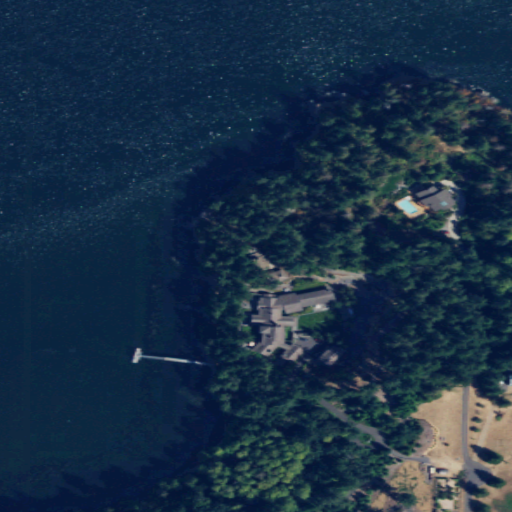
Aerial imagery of cape in Washington named William Point containing open water, evergreen forest, mixed forest, open development, pasture, herbaceous wetlands, medium intensity development, grassland, and low intensity development